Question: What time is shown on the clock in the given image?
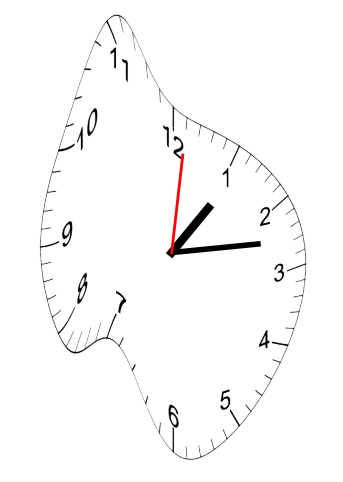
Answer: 01:13:01